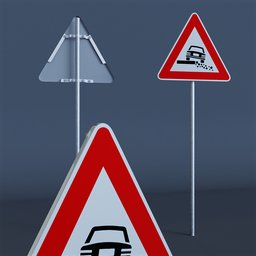
Label: architecture